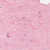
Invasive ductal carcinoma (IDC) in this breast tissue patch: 0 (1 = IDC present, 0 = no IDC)